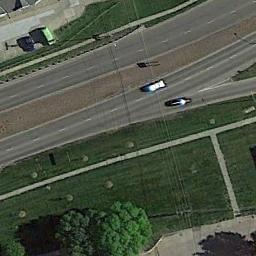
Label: freeway